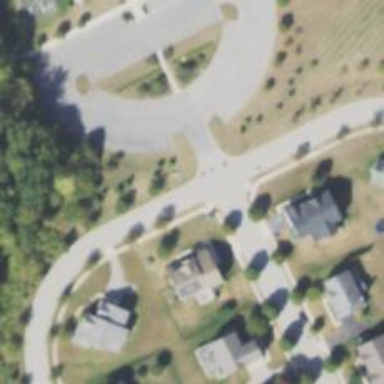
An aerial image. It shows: Road with stop sign.